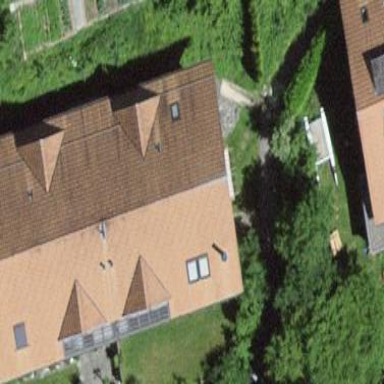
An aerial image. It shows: Building with gabled roof made of roof tiles.